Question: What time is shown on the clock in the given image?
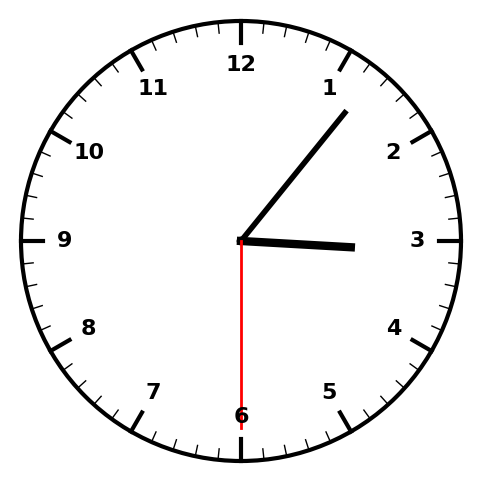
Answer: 03:06:30